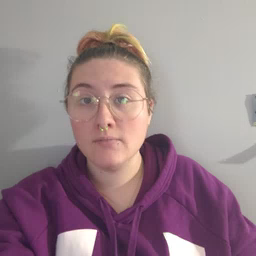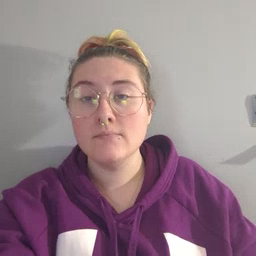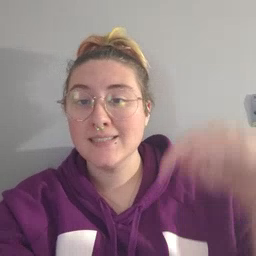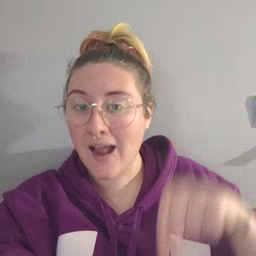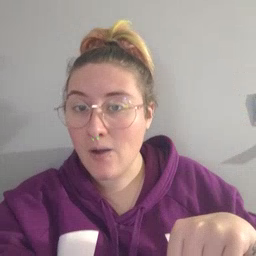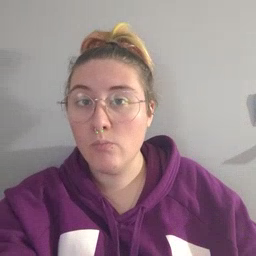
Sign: down